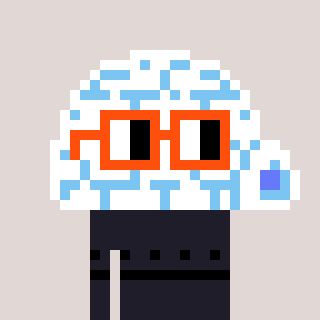
a pixel art character with square orange glasses, a igloo-shaped head and a grayscale-colored body on a warm background